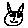
Label: cat